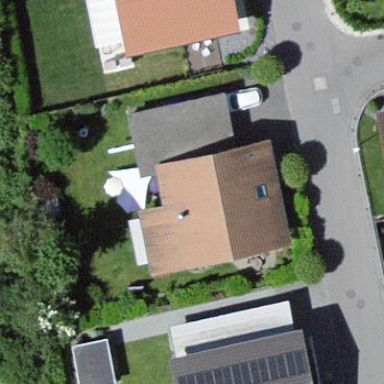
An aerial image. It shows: Residential building with roof made of roof tiles.